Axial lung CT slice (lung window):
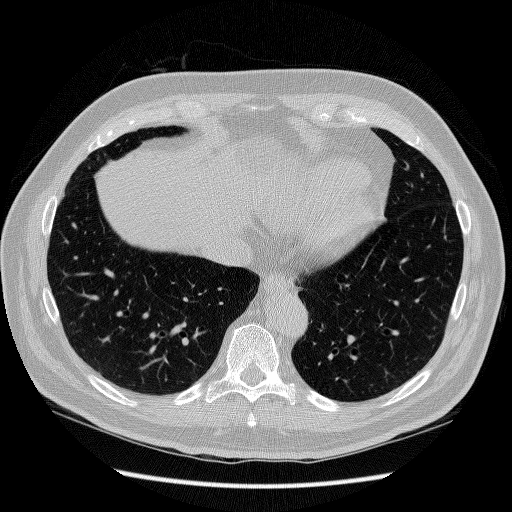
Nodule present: no